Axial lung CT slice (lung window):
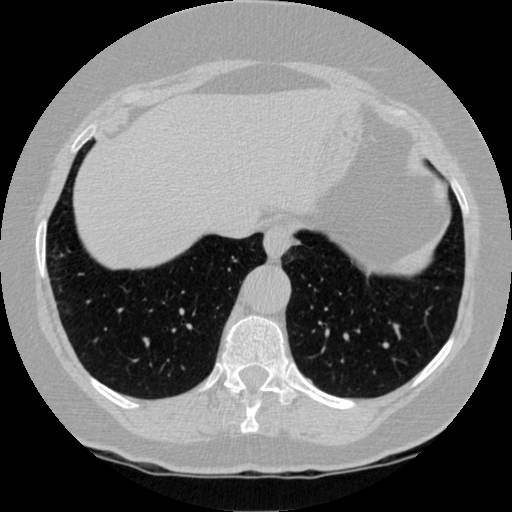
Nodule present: no